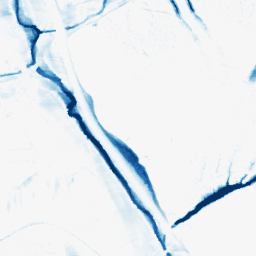
Category: morphological
Decomposition family: morphological_ellipse
Decomposition parameters: operation: closing
width: 10
height: 30
Upsampling method: cubic_catmull_rom
Upsampling parameters: scale: 8
Upsampling scale: 8